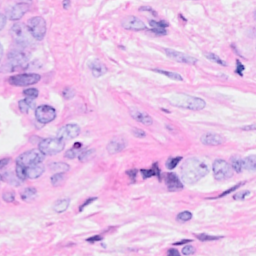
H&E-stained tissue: Breast